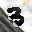
Label: 3